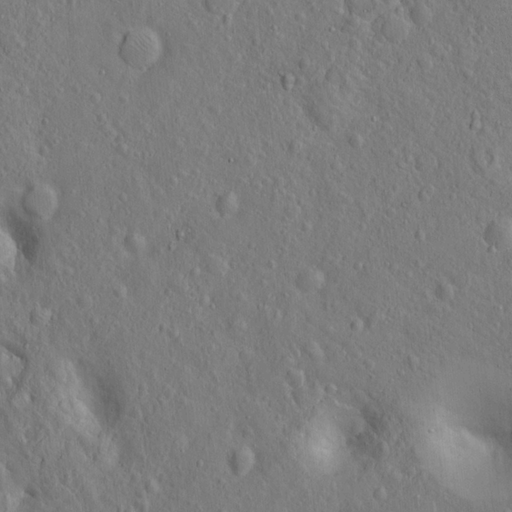
Classes present: Background, Cone